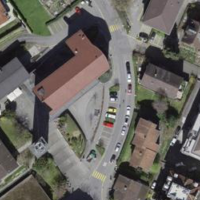
EUNIS habitat code: 55
Species observed at this site:
Asplenium fontanum